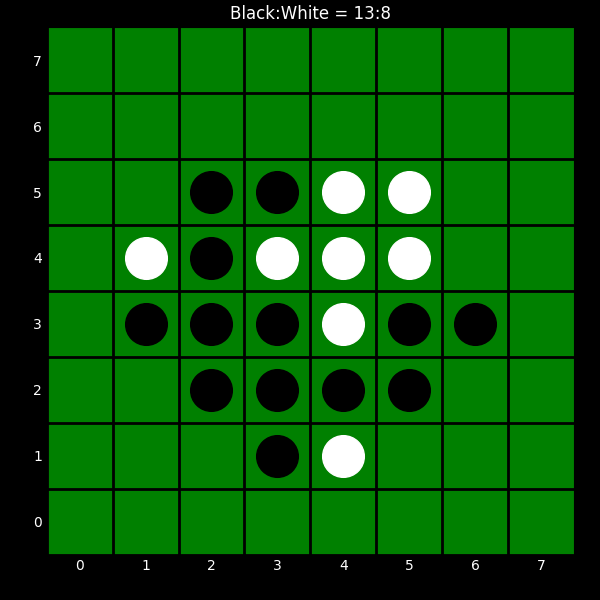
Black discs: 13
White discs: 8